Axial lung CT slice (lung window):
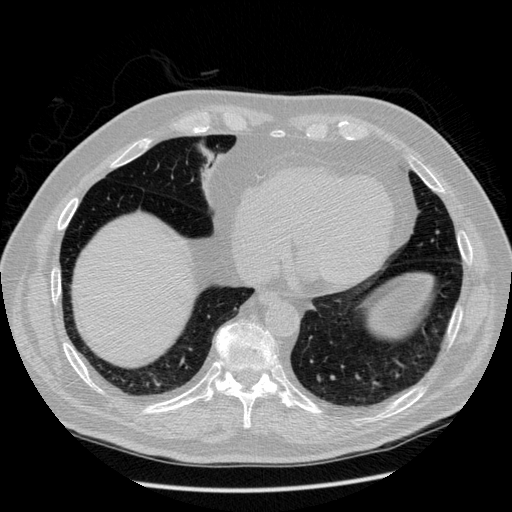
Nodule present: no